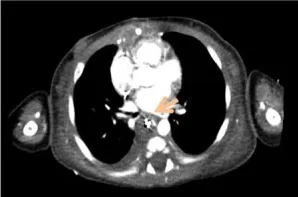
Axial view of the pulmonary artery on angio-CT of the chest. And lower branches of the left pulmonary artery.
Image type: radiology (ct)